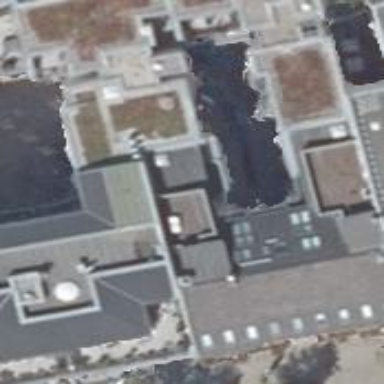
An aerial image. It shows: Gabled roof on building that houses apartments.